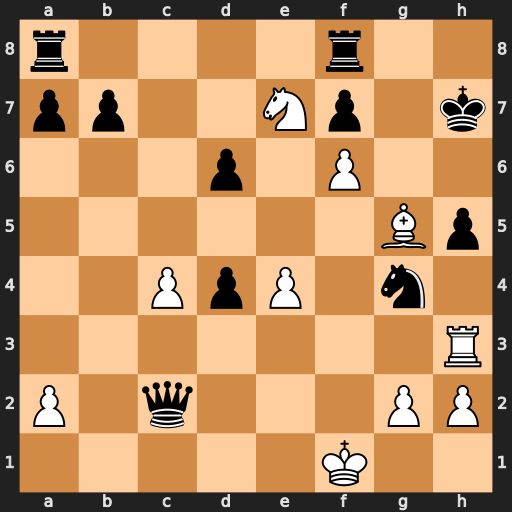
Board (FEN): r4r2/pp2Np1k/3p1P2/6Bp/2PpP1n1/7R/P1q3PP/5K2
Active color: w
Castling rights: -
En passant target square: -
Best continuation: Rxh5+ Nh6 Rxh6#